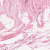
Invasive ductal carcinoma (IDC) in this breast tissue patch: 0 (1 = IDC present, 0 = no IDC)